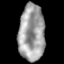
Tissue: lung
Cell type: T cells
Senescence score: 0.1654
Nuclear area (px): 1438
Mean DAPI intensity: 160.684